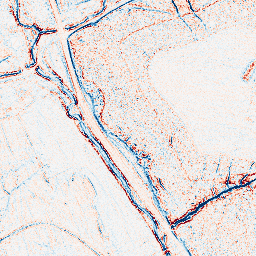
Category: edge_preserving
Decomposition family: bilateral
Decomposition parameters: d: 5
sigma_color: 50
sigma_space: 25
Upsampling method: bspline
Upsampling parameters: scale: 4
Upsampling scale: 4